Brain MRI, t1w sequence, axial 2D slice.
Patient: age 44, sex M, weight 78 kg, height 1.76 m
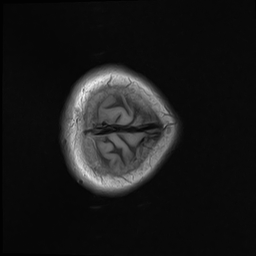